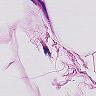
Metastatic tissue present: no